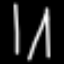
Label: line